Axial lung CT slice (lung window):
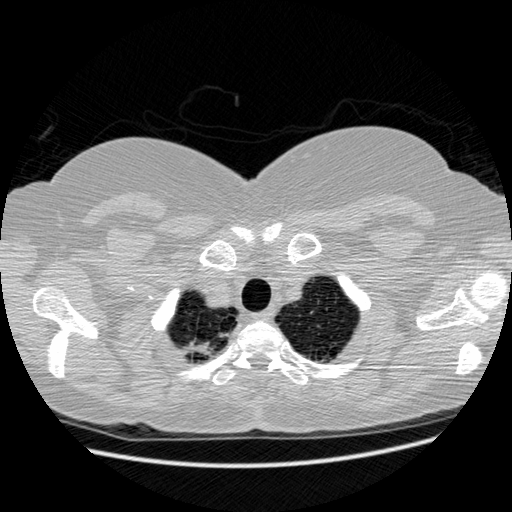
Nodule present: no